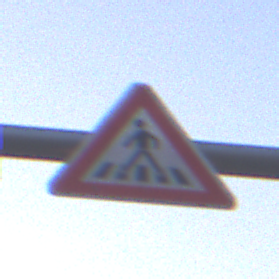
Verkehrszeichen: FussgaengerueberwegRechts
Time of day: SunriseSunset
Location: Outdoor (Urban)
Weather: Clear
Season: NotSpecified
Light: Natural